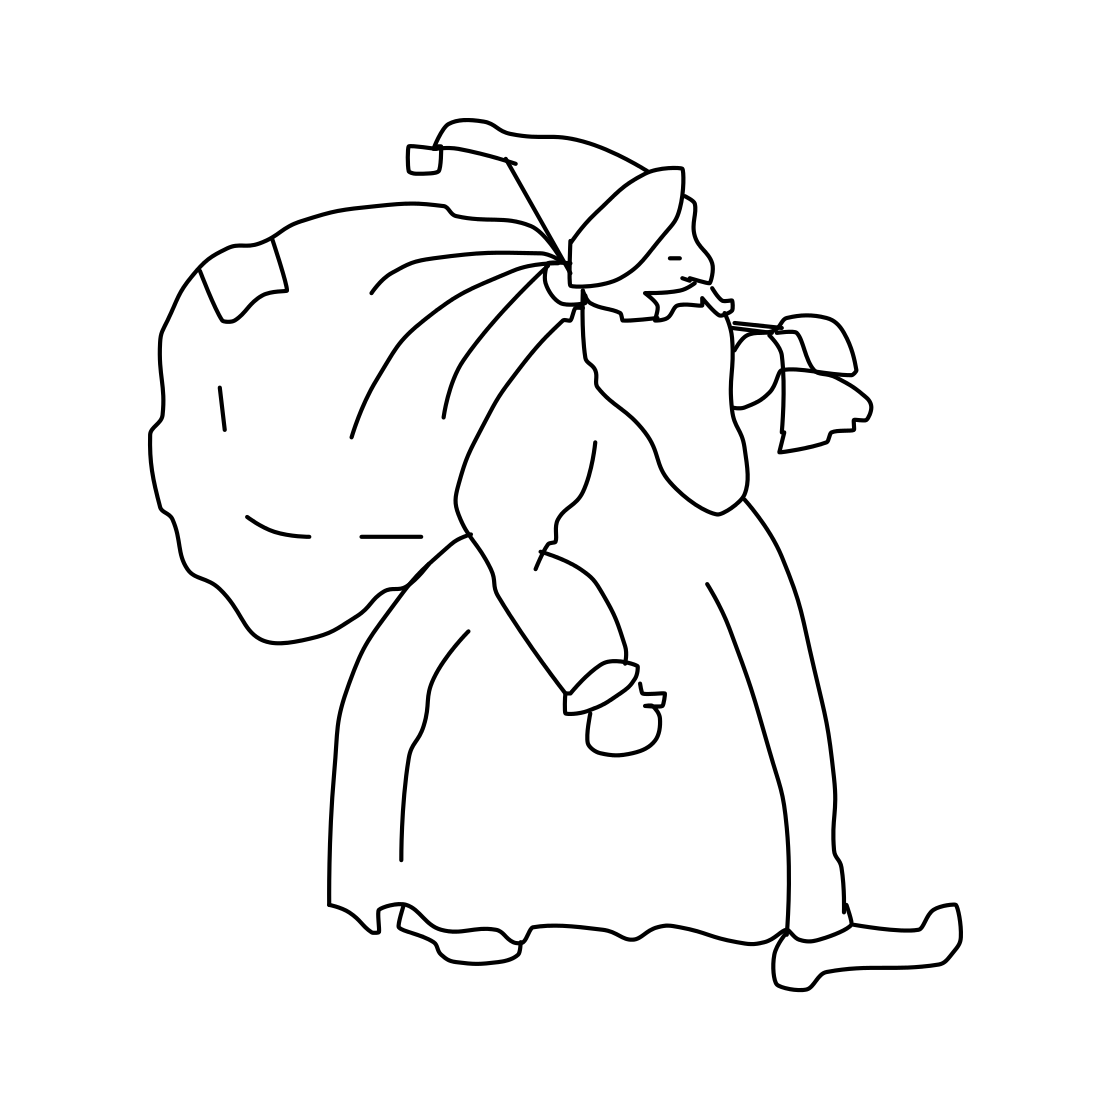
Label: santa claus